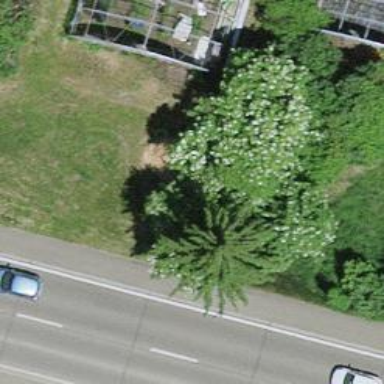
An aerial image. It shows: Hedge acting as barrier.